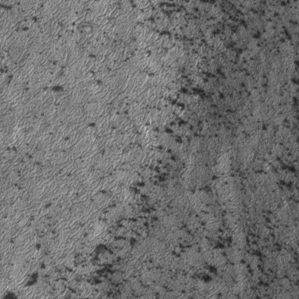
Label: frost